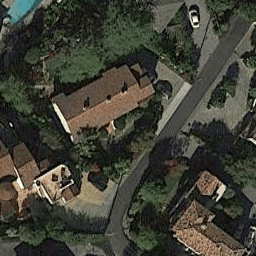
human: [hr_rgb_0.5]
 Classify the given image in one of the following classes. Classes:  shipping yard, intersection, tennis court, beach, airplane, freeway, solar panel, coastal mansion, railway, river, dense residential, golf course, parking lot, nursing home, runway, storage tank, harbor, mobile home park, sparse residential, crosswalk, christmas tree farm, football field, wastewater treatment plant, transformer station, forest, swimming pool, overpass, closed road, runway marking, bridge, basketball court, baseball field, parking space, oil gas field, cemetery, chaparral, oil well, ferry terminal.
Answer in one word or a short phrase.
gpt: sparse residential